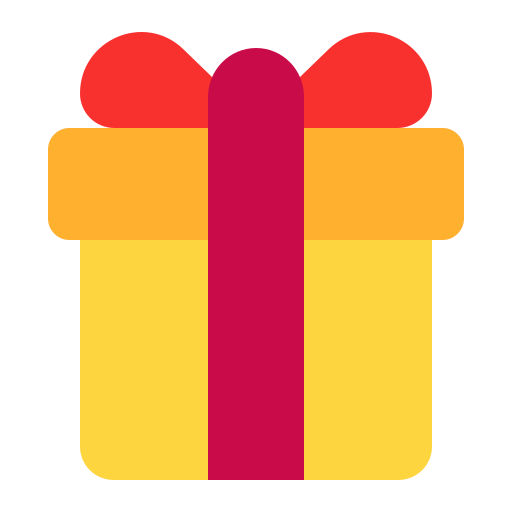
wrapped gift flat